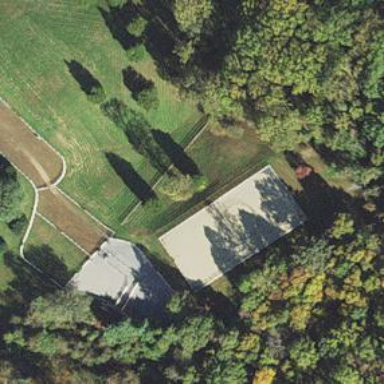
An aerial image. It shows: Equestrian pitch for leisure land activities.